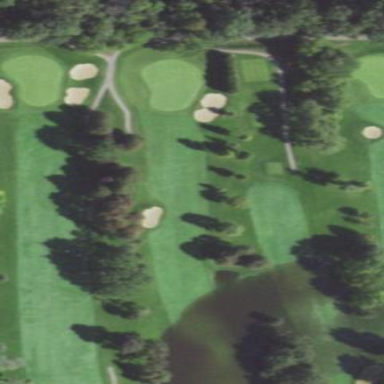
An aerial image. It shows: Well-maintained grassy area designated as golf fairway for the sport of golf. The grass is neatly mown.